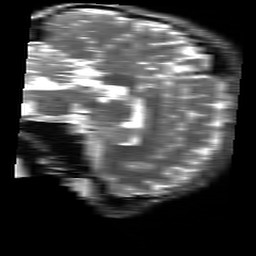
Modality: T2w
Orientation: sagittal
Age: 27
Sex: male
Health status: healthy
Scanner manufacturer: siemens
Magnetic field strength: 3 T
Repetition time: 4.01 s
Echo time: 0.116 s